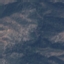
Land use / land cover class: HerbaceousVegetation